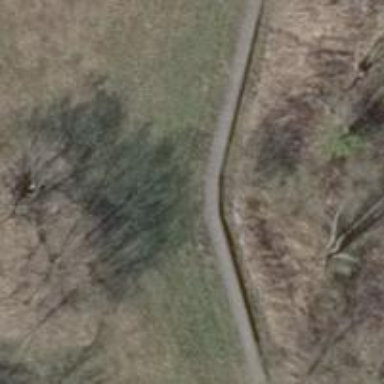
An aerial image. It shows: Path on bridge.